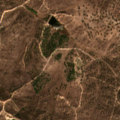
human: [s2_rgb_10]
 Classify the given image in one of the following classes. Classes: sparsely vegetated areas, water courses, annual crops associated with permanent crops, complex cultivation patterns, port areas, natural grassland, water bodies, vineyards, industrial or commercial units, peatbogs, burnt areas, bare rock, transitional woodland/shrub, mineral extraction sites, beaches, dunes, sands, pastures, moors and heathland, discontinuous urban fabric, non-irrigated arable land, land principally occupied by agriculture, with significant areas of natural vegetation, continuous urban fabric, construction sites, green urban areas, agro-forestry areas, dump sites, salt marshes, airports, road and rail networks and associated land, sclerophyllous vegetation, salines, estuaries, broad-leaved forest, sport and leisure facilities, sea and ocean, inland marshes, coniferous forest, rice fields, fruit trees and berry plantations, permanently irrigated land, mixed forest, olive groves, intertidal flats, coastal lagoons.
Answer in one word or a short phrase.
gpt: agro-forestry areas, broad-leaved forest, transitional woodland/shrub